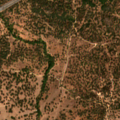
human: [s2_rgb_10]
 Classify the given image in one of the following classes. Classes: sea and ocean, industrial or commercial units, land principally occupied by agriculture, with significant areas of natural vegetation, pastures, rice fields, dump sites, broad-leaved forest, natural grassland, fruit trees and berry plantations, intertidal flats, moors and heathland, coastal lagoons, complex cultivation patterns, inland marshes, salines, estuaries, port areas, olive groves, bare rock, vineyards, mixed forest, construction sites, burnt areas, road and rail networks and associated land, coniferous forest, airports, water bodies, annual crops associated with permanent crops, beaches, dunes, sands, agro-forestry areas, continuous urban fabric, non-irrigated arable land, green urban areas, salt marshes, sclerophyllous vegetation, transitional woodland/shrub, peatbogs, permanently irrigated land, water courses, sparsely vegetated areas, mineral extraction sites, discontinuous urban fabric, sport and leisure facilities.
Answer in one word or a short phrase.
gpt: pastures, complex cultivation patterns, agro-forestry areas